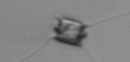
Label: Chaetoceros_didymus